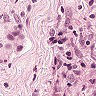
Metastatic tissue present: yes